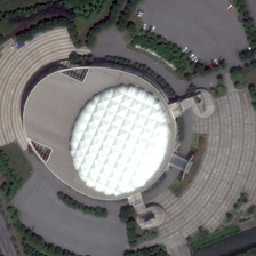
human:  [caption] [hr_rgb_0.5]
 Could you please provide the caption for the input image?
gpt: The middle is surrounded by dark green trees.

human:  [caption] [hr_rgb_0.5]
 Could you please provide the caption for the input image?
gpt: Many green trees and a parking lot surround a central building.

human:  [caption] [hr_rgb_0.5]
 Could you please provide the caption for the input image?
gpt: Many green trees and parking lots surround the central building.

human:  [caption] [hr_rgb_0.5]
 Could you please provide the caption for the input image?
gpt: a basketball court is next to the center .

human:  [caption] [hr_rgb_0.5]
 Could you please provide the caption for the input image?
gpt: The center is surrounded by dark green trees.